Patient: sex F, age 26
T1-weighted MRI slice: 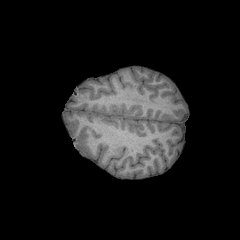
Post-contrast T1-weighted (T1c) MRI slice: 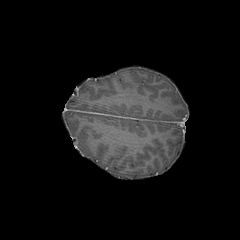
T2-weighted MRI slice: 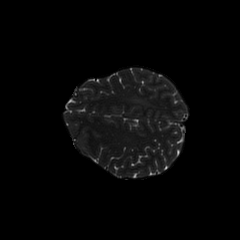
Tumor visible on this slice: yes
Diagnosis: Glioblastoma, IDH-wildtype
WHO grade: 4